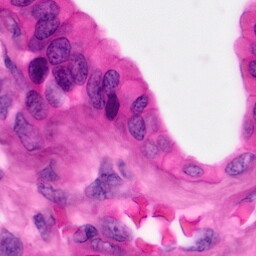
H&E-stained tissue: Pancreatic